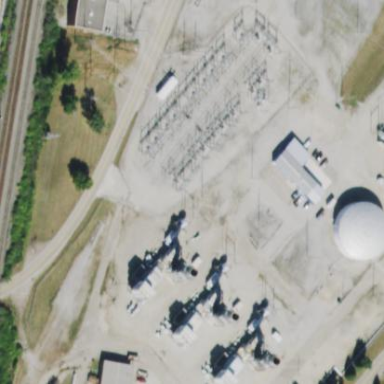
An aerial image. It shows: Power substation.